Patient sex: M
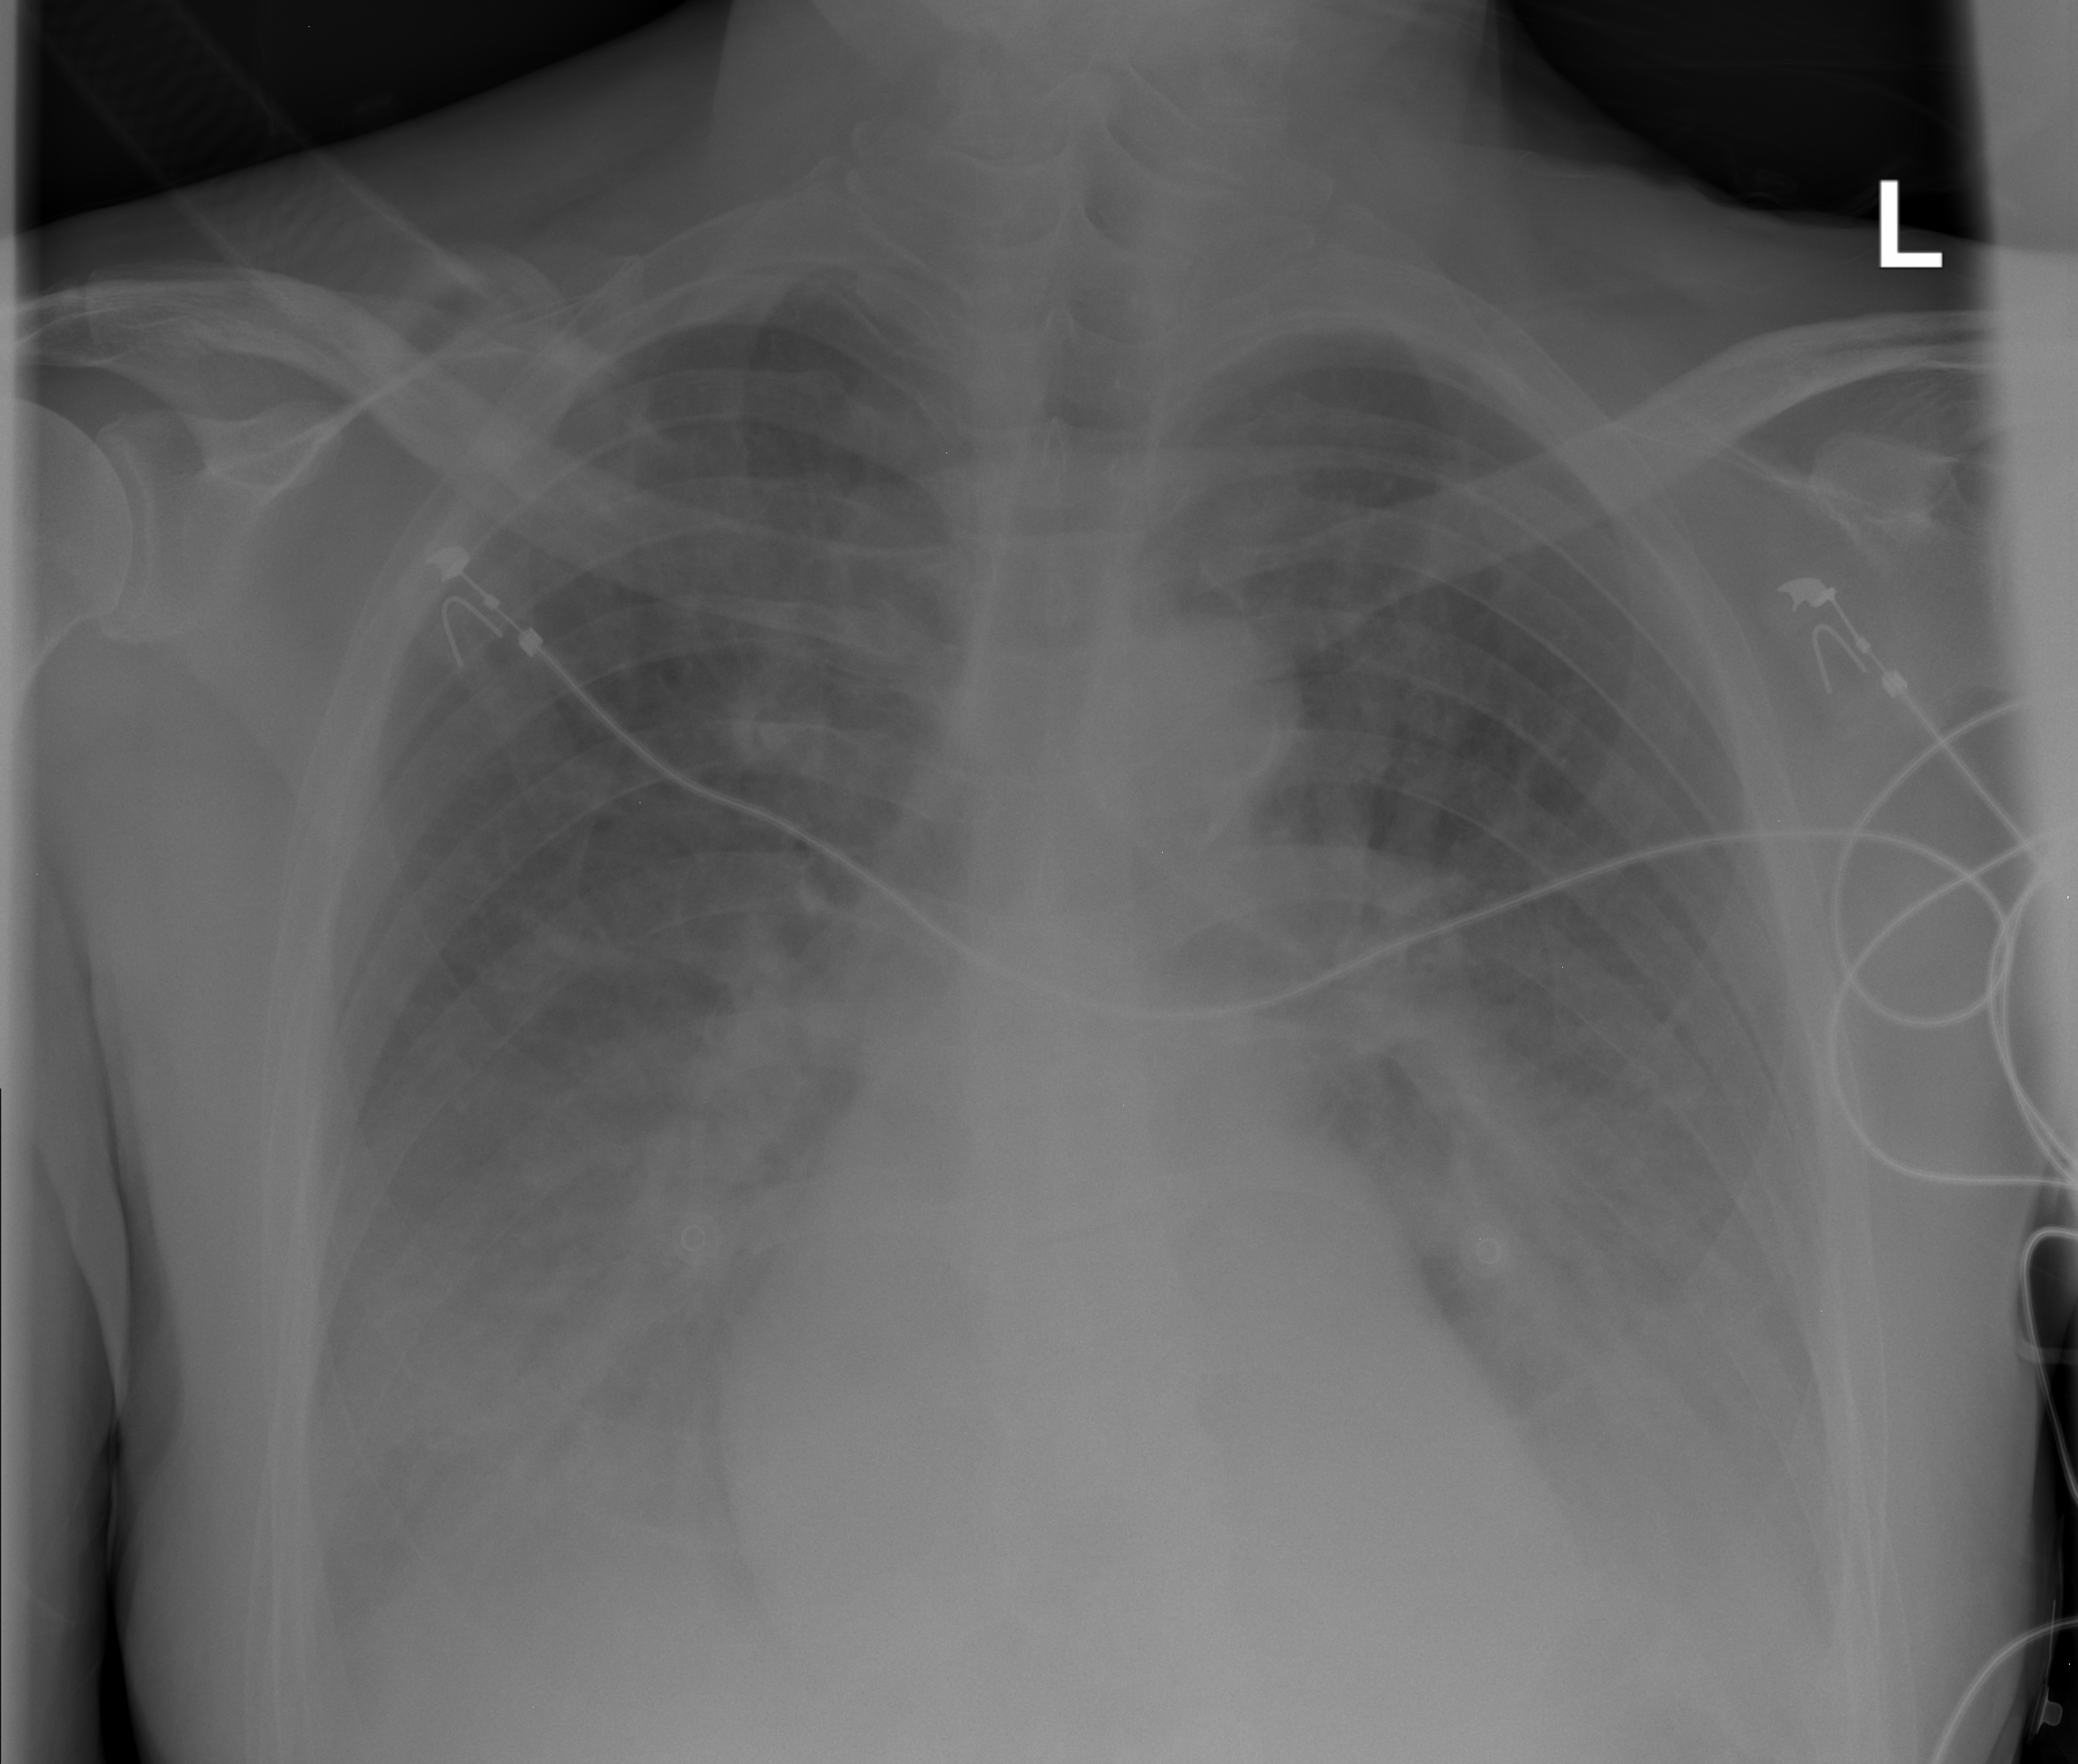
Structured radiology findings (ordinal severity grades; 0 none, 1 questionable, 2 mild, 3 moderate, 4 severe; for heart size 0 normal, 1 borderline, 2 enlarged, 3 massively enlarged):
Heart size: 0
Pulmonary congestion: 2
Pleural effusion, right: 2
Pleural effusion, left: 2
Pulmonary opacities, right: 0
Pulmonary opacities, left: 0
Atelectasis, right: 2
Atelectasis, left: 2